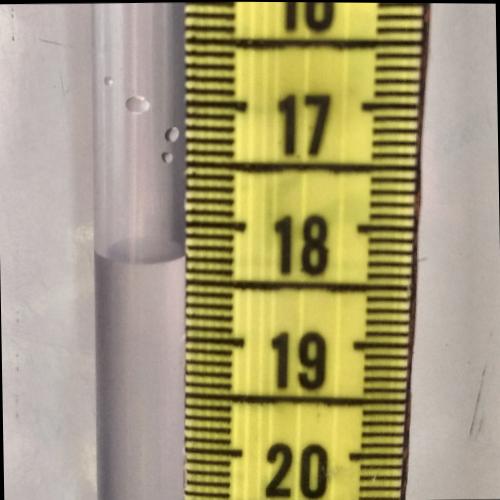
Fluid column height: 18.3 cm